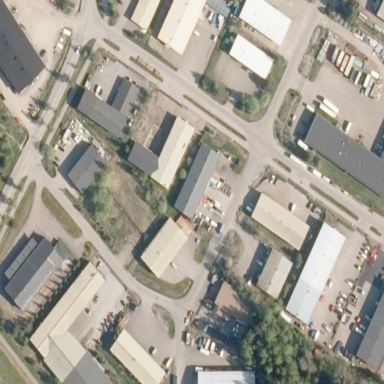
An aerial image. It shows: Industrial area.